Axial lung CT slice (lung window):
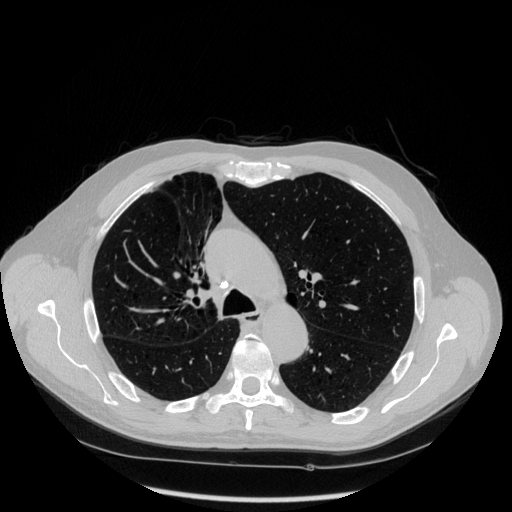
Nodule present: no